Field crop: maize
Growth stage: 2
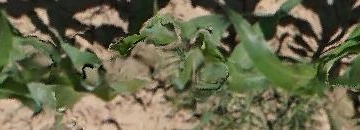
Species: maize